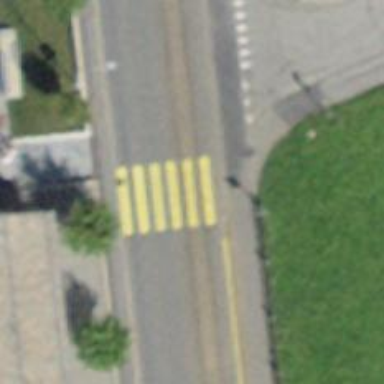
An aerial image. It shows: Crossing for the railway.